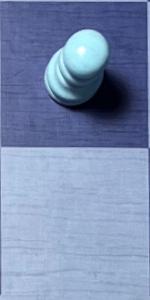
Label: Empty